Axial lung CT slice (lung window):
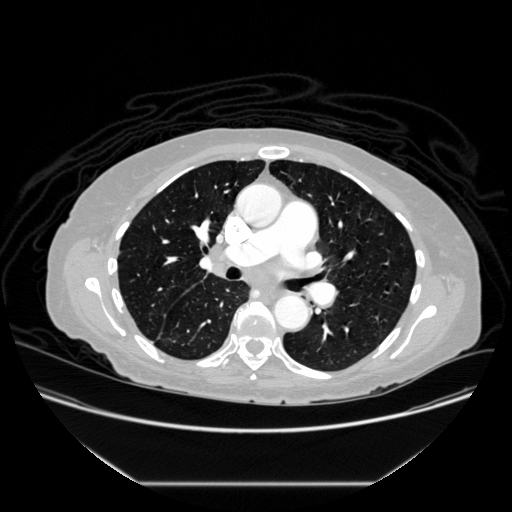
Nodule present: no